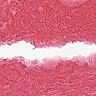
Metastatic tissue present: no